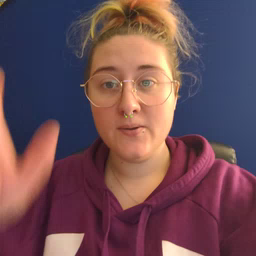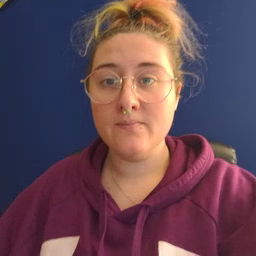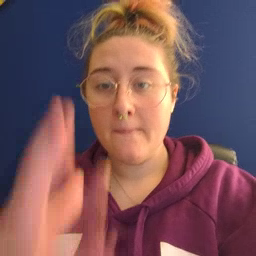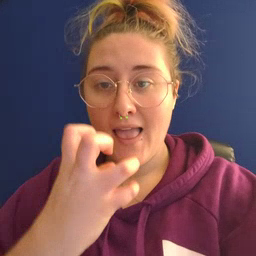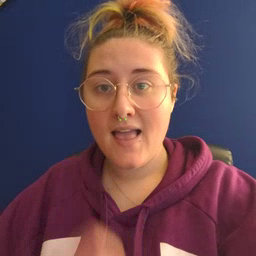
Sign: mad